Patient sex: M
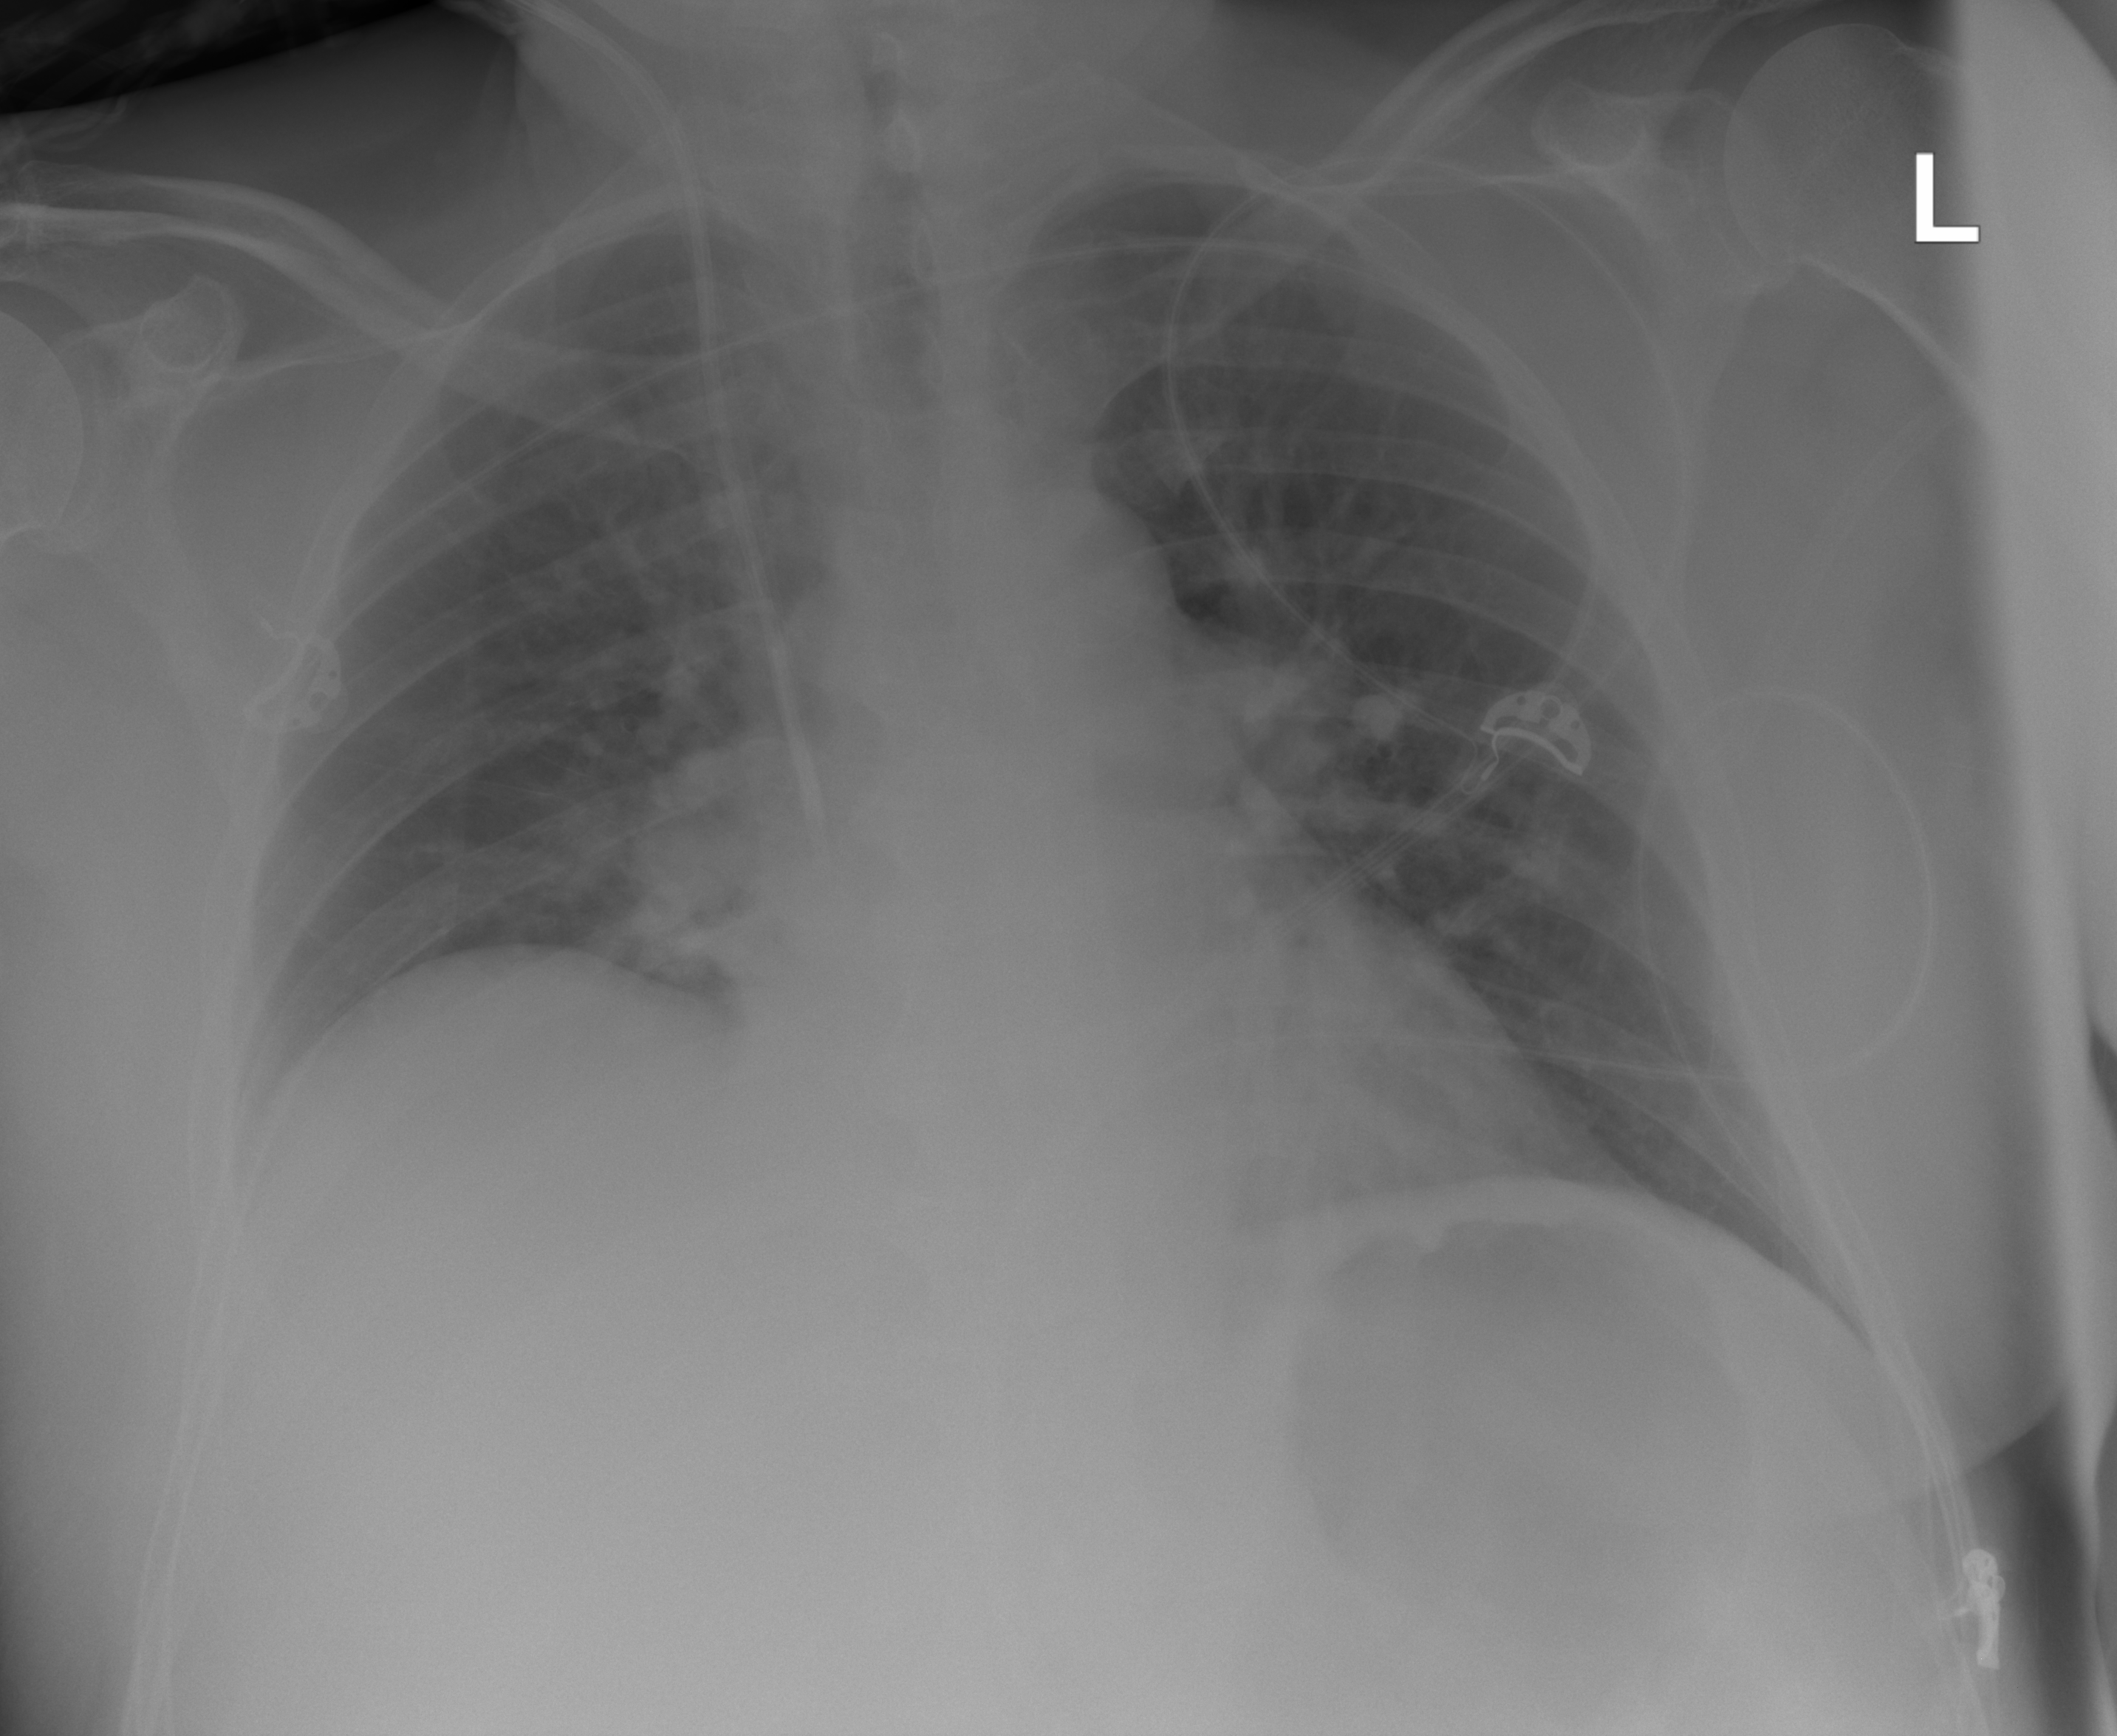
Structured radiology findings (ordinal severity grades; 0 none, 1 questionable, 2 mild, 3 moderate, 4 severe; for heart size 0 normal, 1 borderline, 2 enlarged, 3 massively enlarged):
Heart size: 0
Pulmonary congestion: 2
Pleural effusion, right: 0
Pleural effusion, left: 0
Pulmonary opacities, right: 0
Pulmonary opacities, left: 0
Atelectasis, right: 2
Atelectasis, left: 2